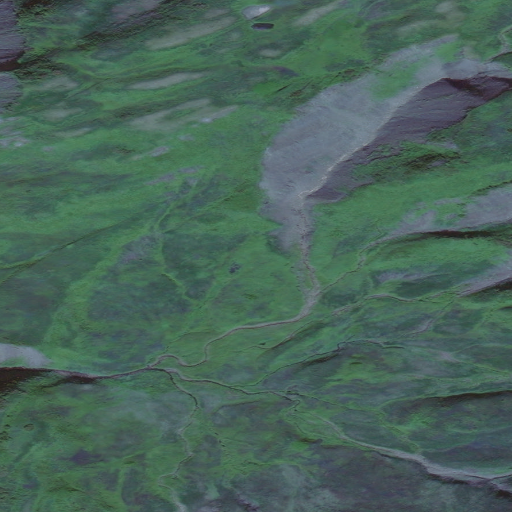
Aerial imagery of ridge(s) in Alaska named Charlotte Ridge containing only unknown